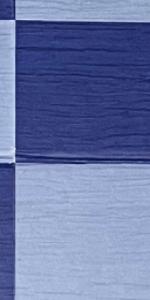
Label: Empty